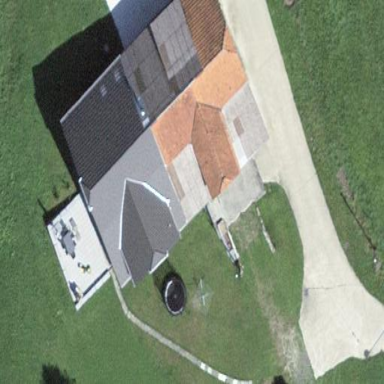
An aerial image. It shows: Farmyard area.